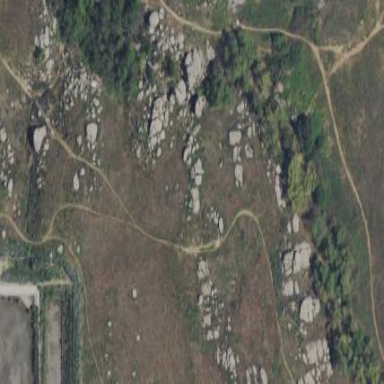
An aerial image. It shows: Landscape dominated by bare rock.